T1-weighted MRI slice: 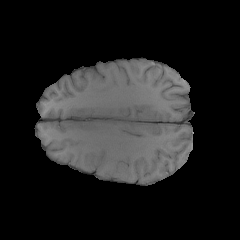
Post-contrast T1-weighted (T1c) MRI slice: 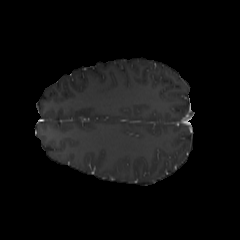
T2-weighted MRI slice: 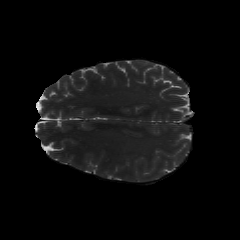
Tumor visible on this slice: no